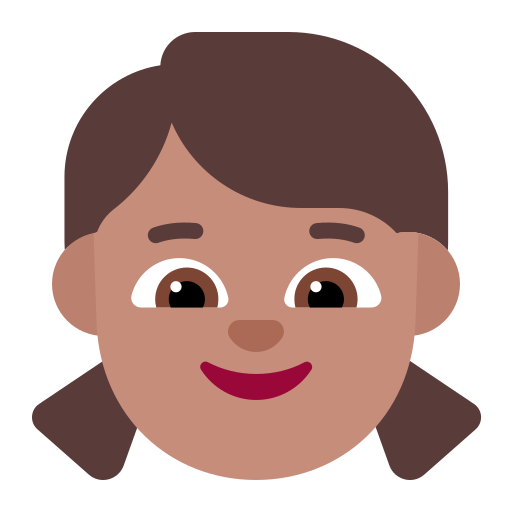
girl flat